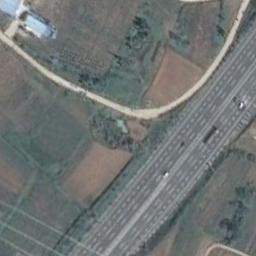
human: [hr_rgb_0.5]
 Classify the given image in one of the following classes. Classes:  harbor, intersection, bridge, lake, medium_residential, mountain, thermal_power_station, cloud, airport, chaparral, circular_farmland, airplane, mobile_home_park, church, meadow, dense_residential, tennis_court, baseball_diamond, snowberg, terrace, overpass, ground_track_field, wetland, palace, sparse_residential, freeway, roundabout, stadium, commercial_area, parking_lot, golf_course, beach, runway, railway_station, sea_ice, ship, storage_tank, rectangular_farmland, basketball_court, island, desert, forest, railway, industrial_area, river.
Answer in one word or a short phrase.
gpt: freeway